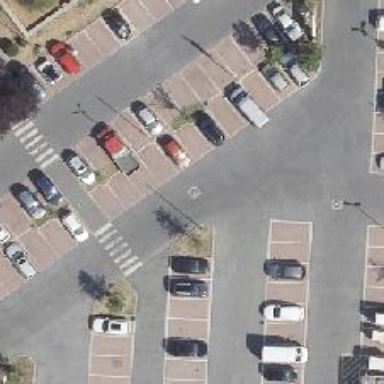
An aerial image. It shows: Road serving as parking aisle.